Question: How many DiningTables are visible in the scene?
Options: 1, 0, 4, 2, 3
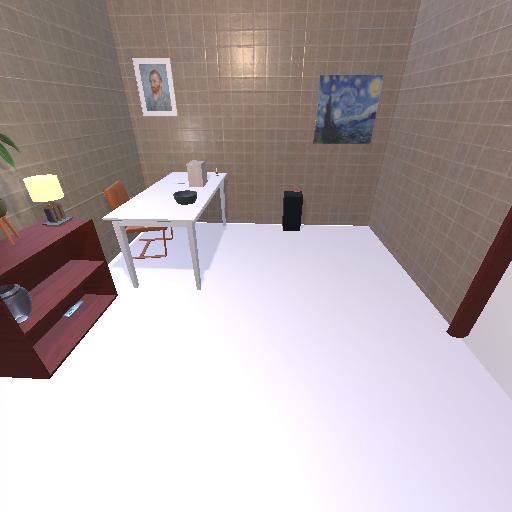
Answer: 1